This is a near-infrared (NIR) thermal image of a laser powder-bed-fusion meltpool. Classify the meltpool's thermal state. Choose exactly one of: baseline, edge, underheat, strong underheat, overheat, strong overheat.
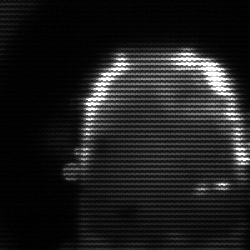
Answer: baseline